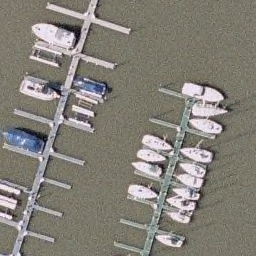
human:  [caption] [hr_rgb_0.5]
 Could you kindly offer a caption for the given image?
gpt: Lots of boats docked neatly at the harbor .

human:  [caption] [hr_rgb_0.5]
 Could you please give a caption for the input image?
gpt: Many boats docked neatly at the harbor and the water is turbid .

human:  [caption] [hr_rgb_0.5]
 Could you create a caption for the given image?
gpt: Lots of boats docked at the harbor and the water is turbid .

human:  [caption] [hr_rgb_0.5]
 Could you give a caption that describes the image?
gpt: Many boats docked neatly at the harbor and some positions are free .

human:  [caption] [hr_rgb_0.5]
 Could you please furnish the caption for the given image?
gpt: Lots of boats docked neatly at the harbor and some positions are free .